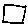
Label: square